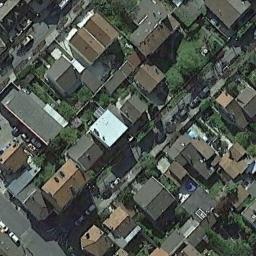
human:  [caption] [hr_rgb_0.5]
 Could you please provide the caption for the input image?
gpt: A dense residential area has lots of trees and houses arranged neatly .

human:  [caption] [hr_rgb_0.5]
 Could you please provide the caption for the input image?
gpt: The dense residential is next to the road with some cars .

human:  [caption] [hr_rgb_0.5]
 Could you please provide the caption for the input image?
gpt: In densely populated areas there are many roads and densely arranged houses and trees of varying sizes and shapes as well as large lawns .

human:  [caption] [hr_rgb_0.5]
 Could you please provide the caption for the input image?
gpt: The residential area is on both sides of the road .

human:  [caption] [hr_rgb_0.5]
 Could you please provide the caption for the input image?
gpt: There are brown and black buildings on dense residential area .